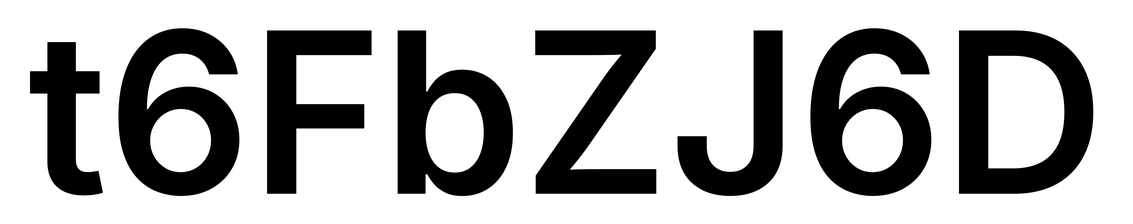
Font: Inter_SemiBold